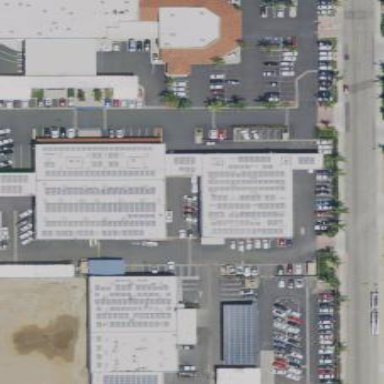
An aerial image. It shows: Building housing car shop.